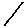
Label: line